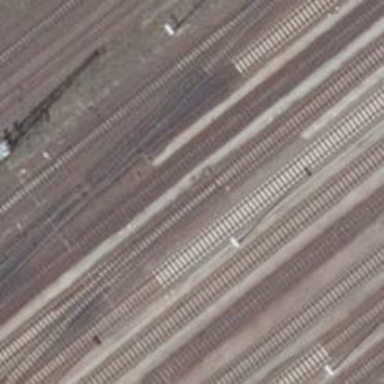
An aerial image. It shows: Railway switch.